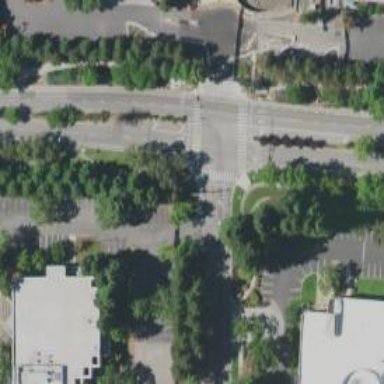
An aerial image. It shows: Zebra crossing on the road.